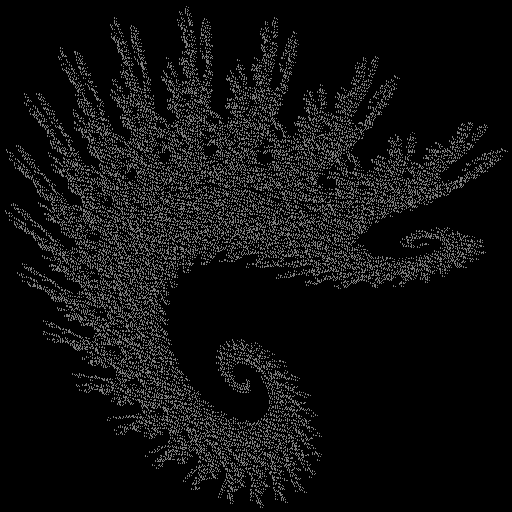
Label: grassfern